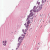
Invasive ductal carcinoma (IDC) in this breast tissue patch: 0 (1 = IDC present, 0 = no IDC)